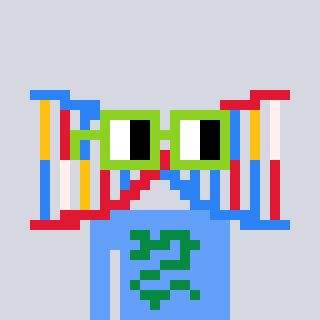
a pixel art character with square light green glasses, a dna-shaped head and a blue-colored body on a cool background